Question: I am using the <URL> in my ASP .NET MVC application. My datasource is an ADO .NET Entity model referencing an SQL database. Here is the code from my controller to set up the grid and provide the datasource for it to pull from:
'''
public ActionResult Index()
{
var model = new GridModel();
model.DataSourceUrl = Url.Action("GetInstrumentListData");
this.InitializeGridOptions(model);
return View(model);
}
public JsonResult GetInstrumentListData()
{
var model = new GridModel();
this.InitializeGridOptions(model);
model.DataSource = _db.InstrumentLists.OrderBy(x => x.Tag).AsQueryable<InstrumentList>();
return model.GetData();
}
private void InitializeGridOptions(GridModel model)
{
Code to create columns...
model.DefaultColumnWidth = "100px";
model.Width = "100%";
model.Height = "700px";
model.Features.Add(new GridFiltering());
var sort = new GridSorting();
sort.Mode = SortingMode.Multiple;
model.Features.Add(sort);
var paging = new GridPaging();
paging.PageSize = 30;
model.Features.Add(paging);
var selection = new GridSelection();
selection.Mode = SelectionMode.Row;
selection.MultipleSelection = true;
model.Features.Add(selection);
}
'''
The grid was taking ages to display (25-40 secs) so I did some investigating and it's the 'model.GetData()' call in 'GetInstrumentListData()' that is taking up all the time. According to Intellisense, this function .
I thought that maybe since I was attempting to display a total of 1000 records (even though pagination is enabled and only displaying 30 each view) that maybe it was taking a while to convert those records into JSON, so I reduced the amount of records to 10 (from 1.2mb of JSON data to 12.5kb). There was no difference in time.
Here is the request tracing from Firebug.

Any ideas on what is happening?
@allentranks' answer and @AlastairPitts comment made me realise that it is in fact the source I am getting my data from. The source isn't a table but a view, which was created by my DBA from a whole bunch of crazy joins. Turns out that it takes 13+ secs to run the query, so its no wonder its taking so long to load. Thanks for your help.
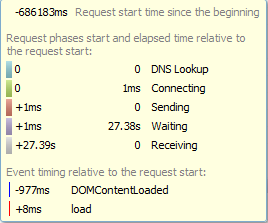
Answer: I am not sure why your InstrumentLists need to be ordered twice in your query.
'''
_db.InstrumentLists.OrderBy(x => x.Tag).AsQueryable<InstrumentList>().OrderBy(x => x.Tag);
'''
this should work:
'''
_db.InstrumentLists.OrderBy(x => x.Tag).ToList();
'''
And, you maybe need to create an index on the Tag column to execute the query more quickly.